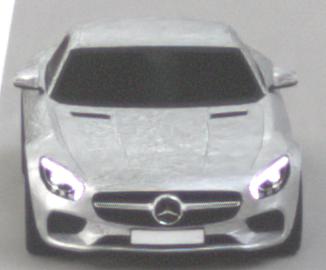
Make: Mercedes-Benz
Model: AMG GT Coupé
Detailed model: AMG GT (190) Coupé
Model produced from: 2014/10
Model produced until: 2017/01
Doors: 2
Color: white
Road condition: dry road
Daytime: morning or afternoon
Contrast: low contrast